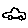
Label: car